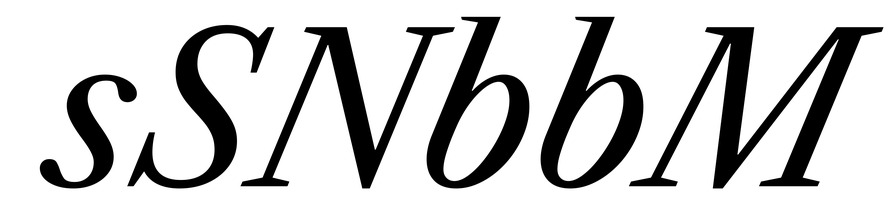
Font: LibreCaslonText-Italic_Italic